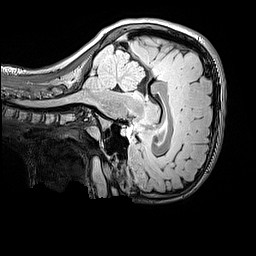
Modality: FLAIR
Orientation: sagittal
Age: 11
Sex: female
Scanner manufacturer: siemens
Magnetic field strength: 3 T
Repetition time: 5 s
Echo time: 0.388 s